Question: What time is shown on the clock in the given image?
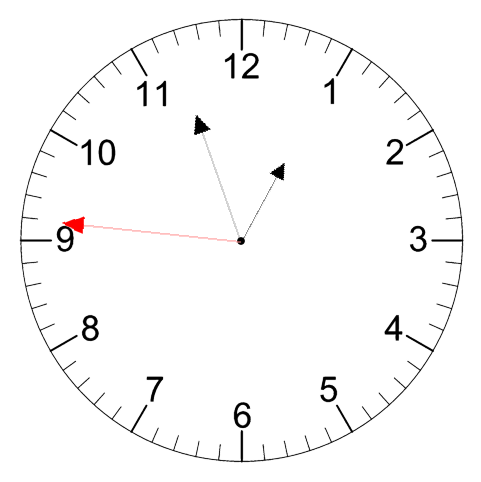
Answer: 12:56:46